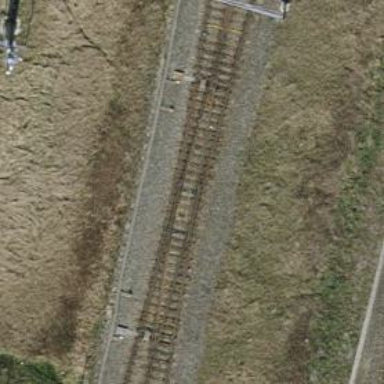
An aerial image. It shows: Railway switch.